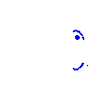
Particle: electron